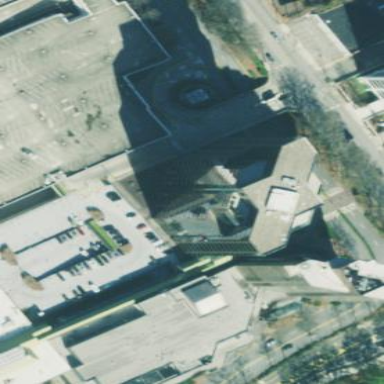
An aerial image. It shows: Office building.